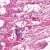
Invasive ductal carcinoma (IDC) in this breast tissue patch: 0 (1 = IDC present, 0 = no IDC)